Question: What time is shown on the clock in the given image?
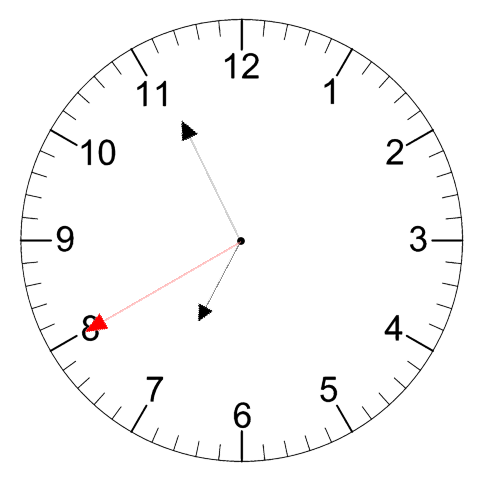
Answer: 06:55:40